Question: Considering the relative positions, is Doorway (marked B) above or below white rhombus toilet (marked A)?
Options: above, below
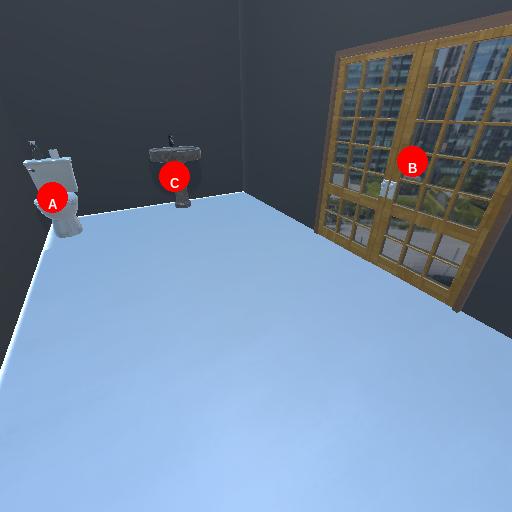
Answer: above